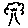
Label: tree